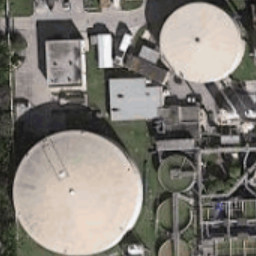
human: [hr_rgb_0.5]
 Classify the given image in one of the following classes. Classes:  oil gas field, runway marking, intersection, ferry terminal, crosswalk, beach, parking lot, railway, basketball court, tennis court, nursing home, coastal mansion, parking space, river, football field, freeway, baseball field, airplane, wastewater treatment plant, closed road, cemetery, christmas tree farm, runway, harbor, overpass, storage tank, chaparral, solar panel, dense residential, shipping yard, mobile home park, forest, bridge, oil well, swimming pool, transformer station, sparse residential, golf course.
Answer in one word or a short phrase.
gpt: storage tank